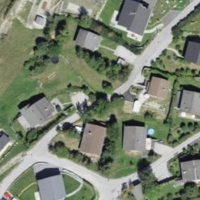
EUNIS habitat code: 55
Species observed at this site:
Tettigonia viridissima
Phoenicurus ochruros
Passer domesticus
Ptyonoprogne rupestris
Linaria cannabina